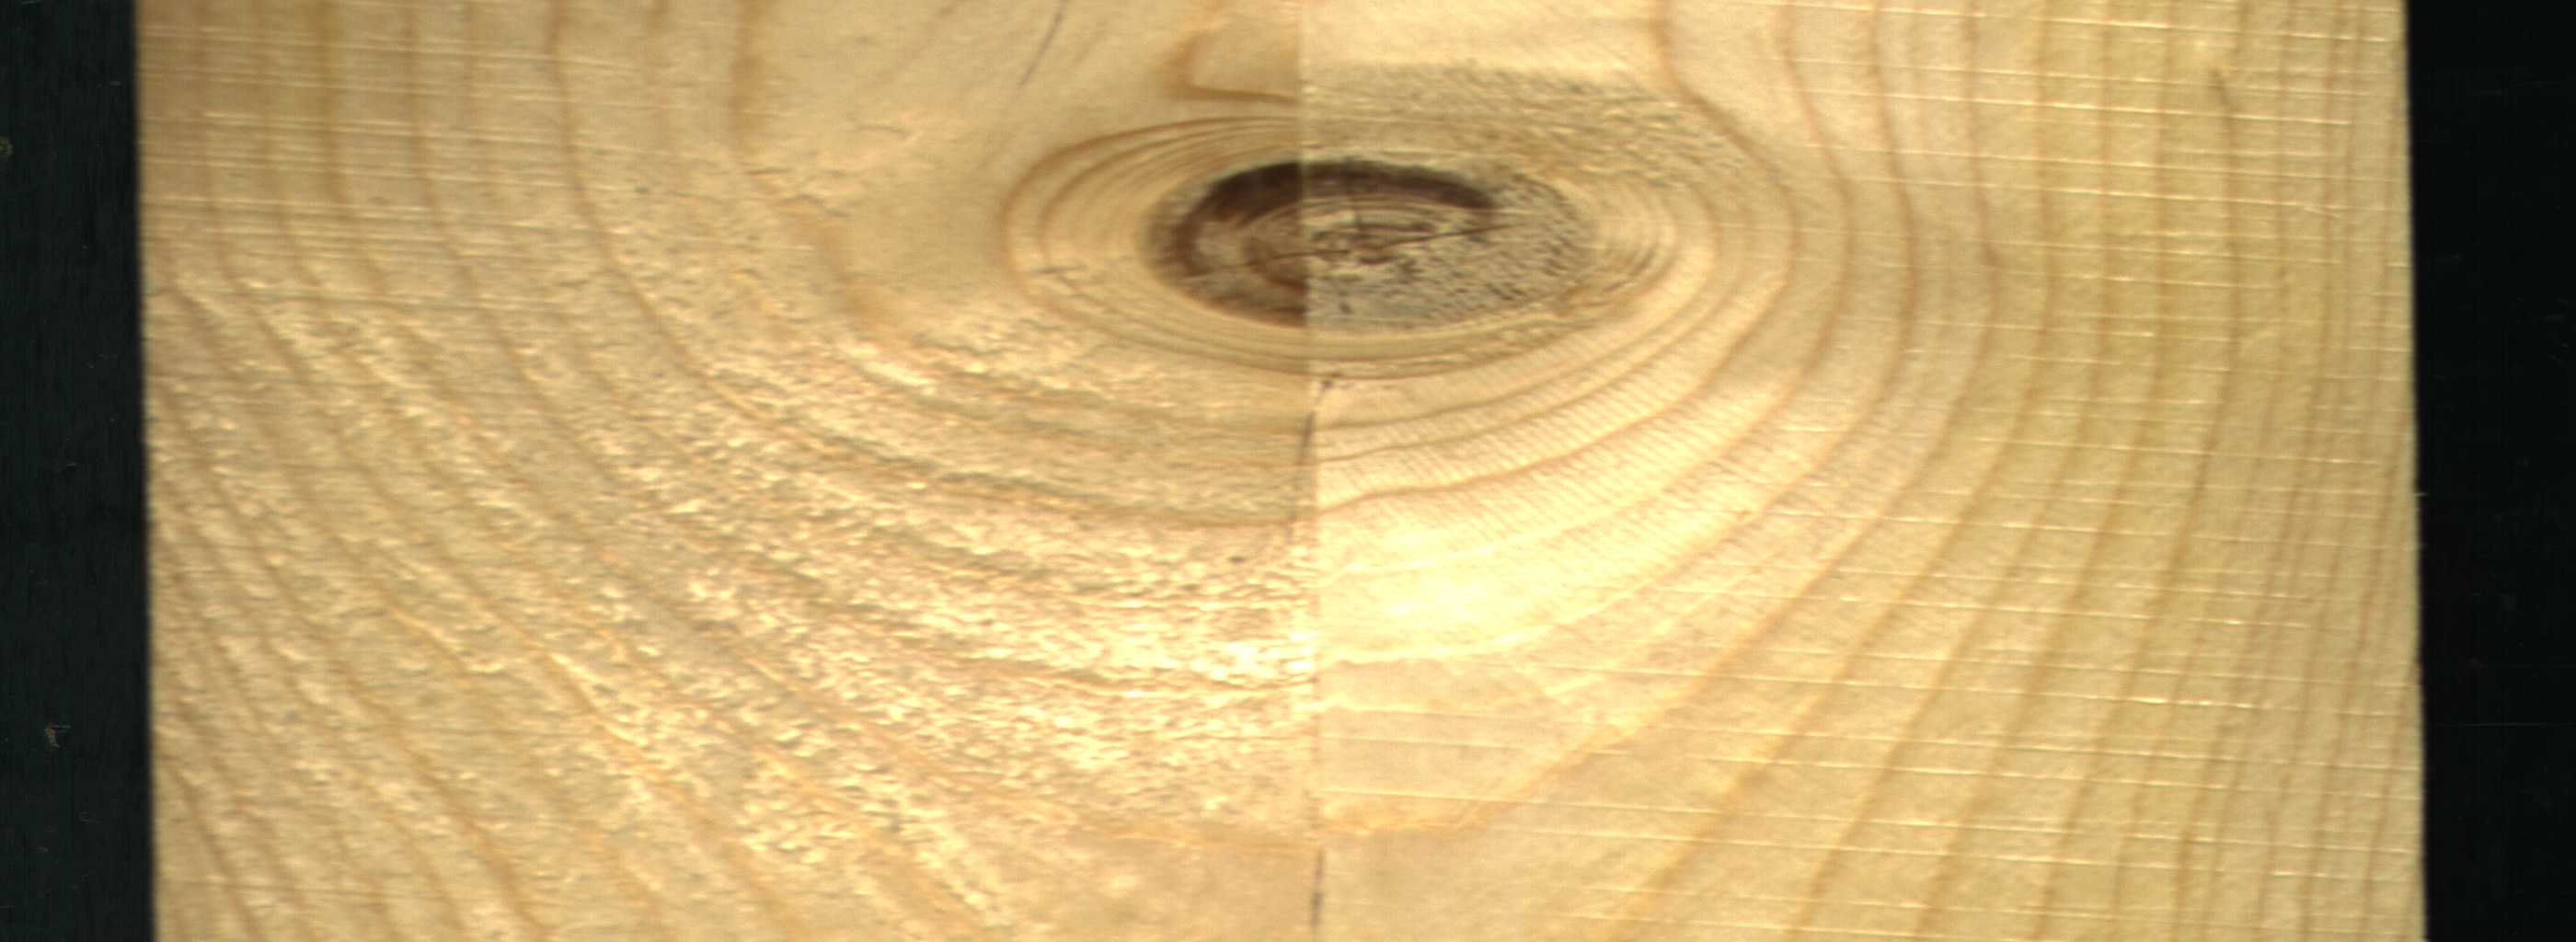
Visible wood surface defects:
knot_with_crack